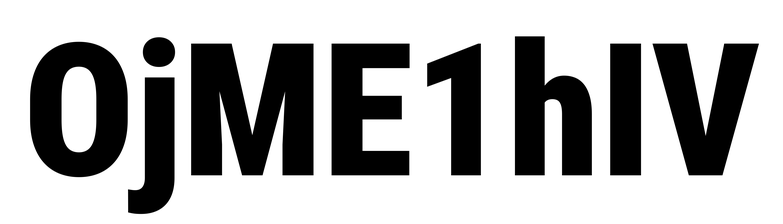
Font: Roboto_Condensed_Black